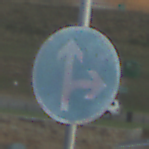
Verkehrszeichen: VorgeschriebeneFahrtrichtungGeradeausOderRechts
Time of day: SunriseSunset
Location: Outdoor (RoadRail)
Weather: PartlyCloudy
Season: NotSpecified
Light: Natural